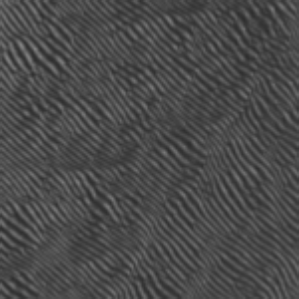
Label: frost